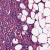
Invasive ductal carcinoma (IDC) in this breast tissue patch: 1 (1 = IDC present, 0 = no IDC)